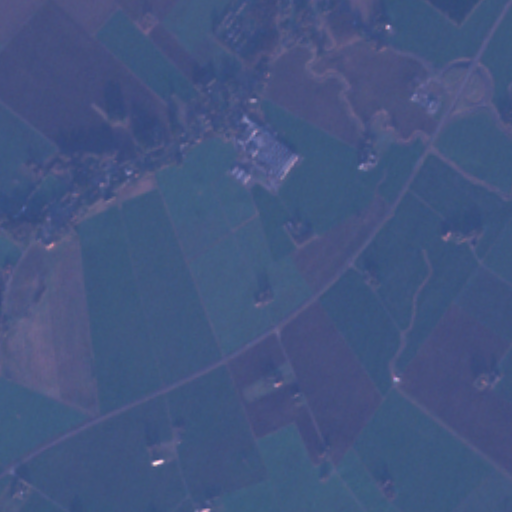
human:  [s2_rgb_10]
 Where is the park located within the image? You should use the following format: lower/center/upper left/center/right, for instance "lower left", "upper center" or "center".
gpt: The park is located in the center left of the image.
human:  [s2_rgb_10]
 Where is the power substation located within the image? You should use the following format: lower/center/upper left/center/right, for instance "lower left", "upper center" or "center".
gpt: The power substation is located in the upper center of the image.
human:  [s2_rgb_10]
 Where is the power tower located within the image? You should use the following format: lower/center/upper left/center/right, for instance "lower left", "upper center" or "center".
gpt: The power tower is located in the upper center of the image.
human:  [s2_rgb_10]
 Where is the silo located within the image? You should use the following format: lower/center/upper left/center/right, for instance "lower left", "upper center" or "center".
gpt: The silo is located in the upper center of the image.
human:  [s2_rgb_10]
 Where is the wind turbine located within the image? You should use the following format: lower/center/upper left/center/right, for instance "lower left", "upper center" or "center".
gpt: The wind turbine is located in the lower right of the image.
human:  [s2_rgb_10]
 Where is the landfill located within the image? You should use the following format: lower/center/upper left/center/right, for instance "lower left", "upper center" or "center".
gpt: There is no landfill in the image.